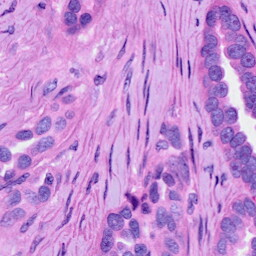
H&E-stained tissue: Ovarian